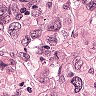
Metastatic tissue present: yes